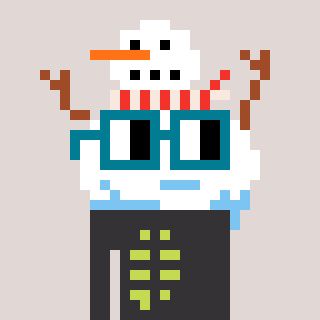
a pixel art character with square dark green glasses, a snowman-shaped head and a grayscale-colored body on a warm background